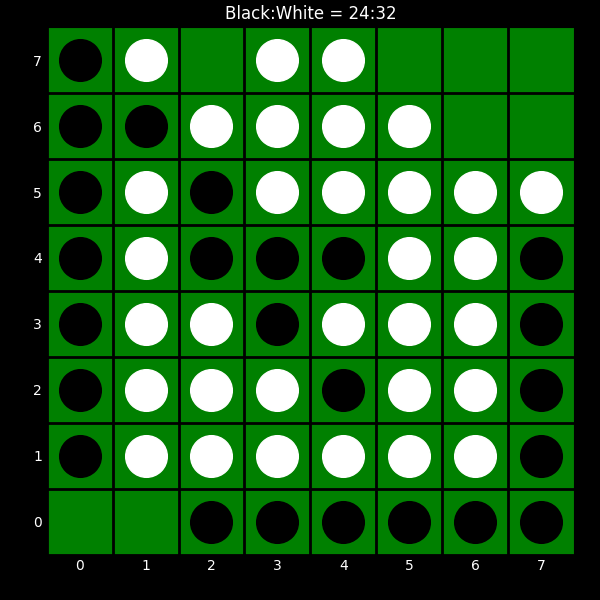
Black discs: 24
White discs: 32